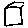
Label: square